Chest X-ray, PA view. Patient: 21 years old, sex F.
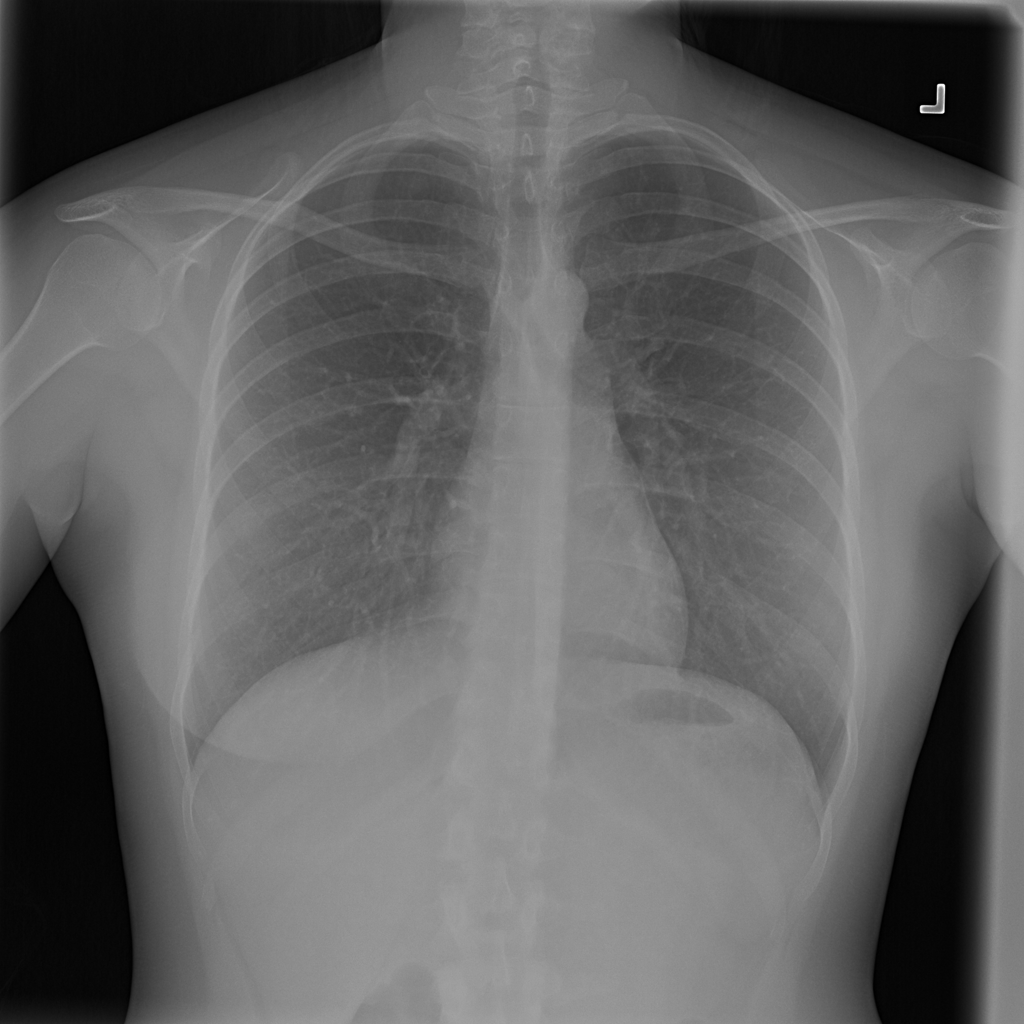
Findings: No Finding